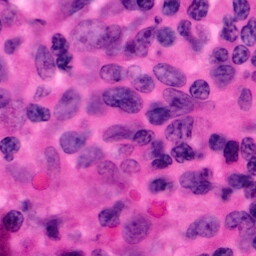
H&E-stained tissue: Pancreatic